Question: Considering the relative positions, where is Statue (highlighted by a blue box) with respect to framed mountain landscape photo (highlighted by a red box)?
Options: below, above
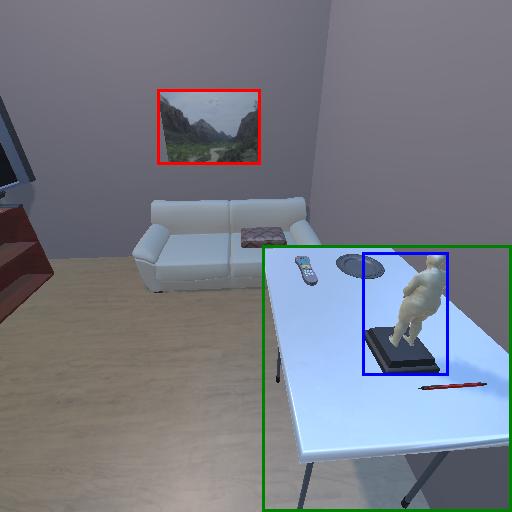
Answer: below